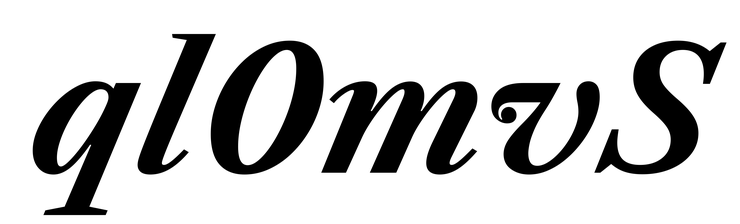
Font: LibreCaslonText-Italic_Bold_Italic